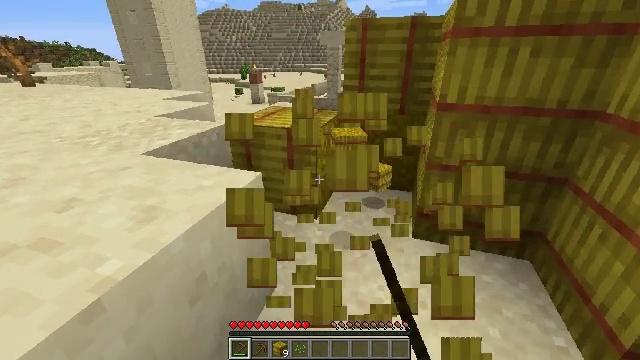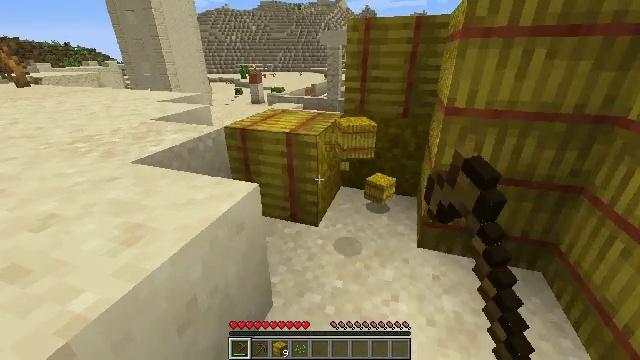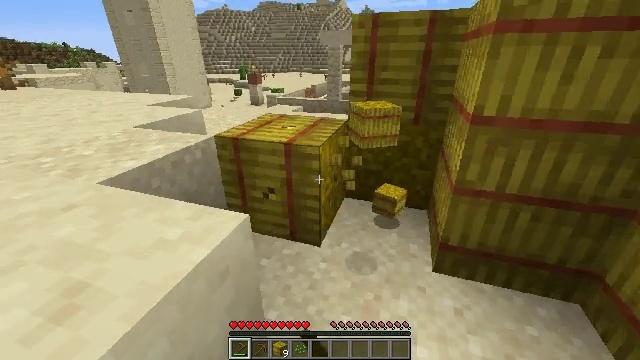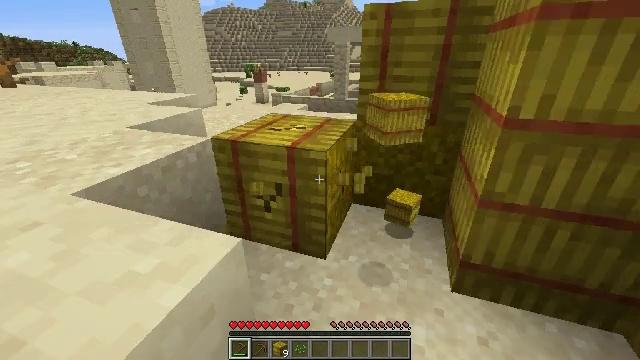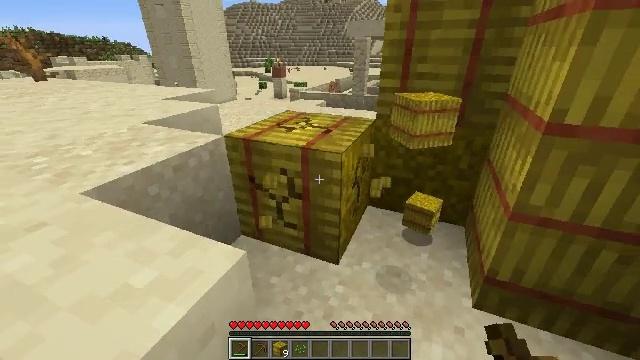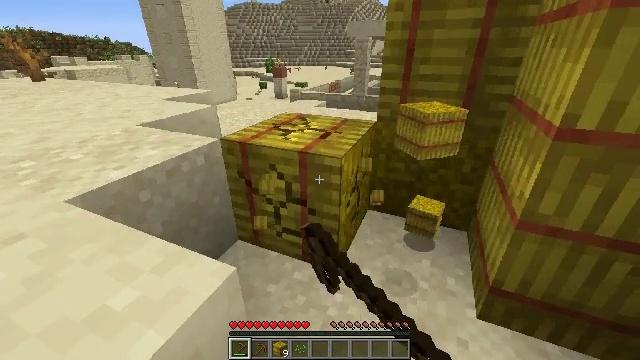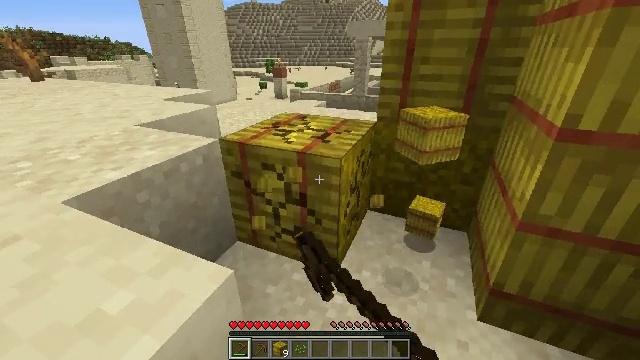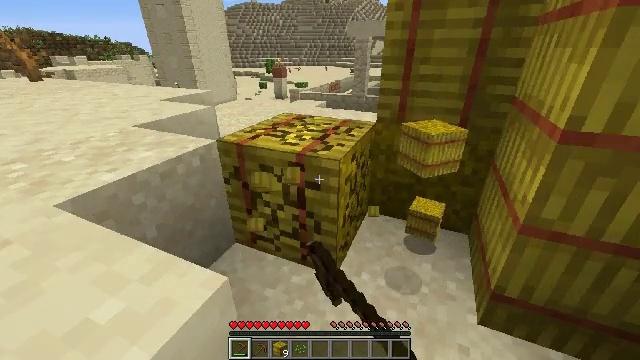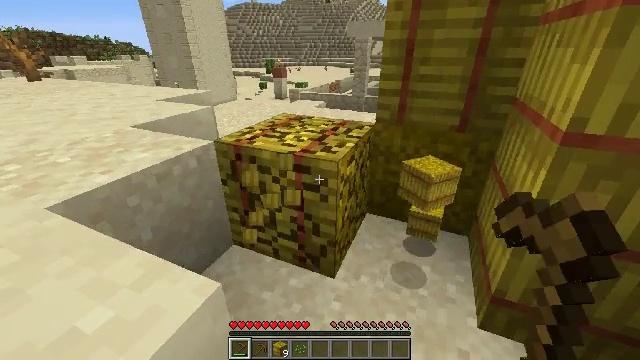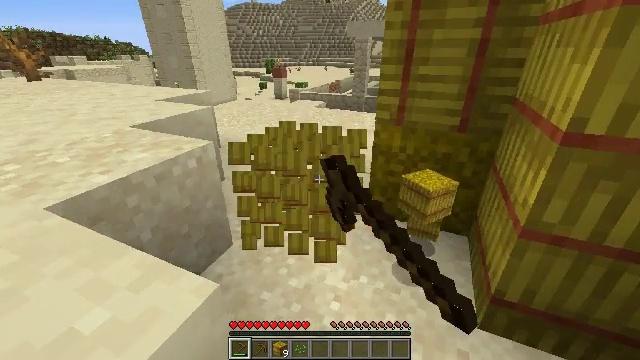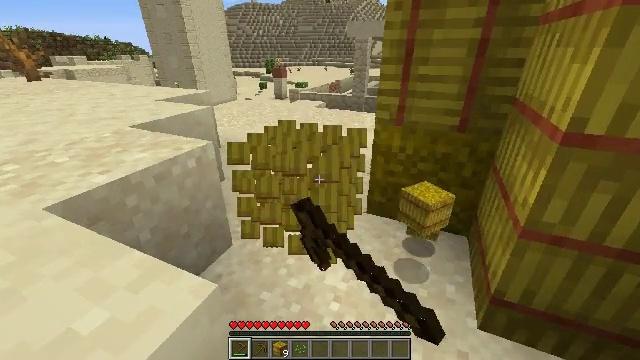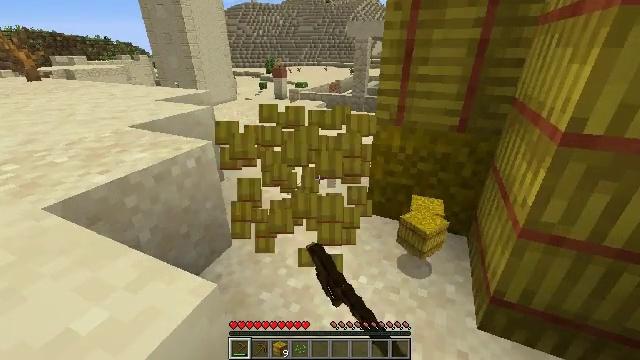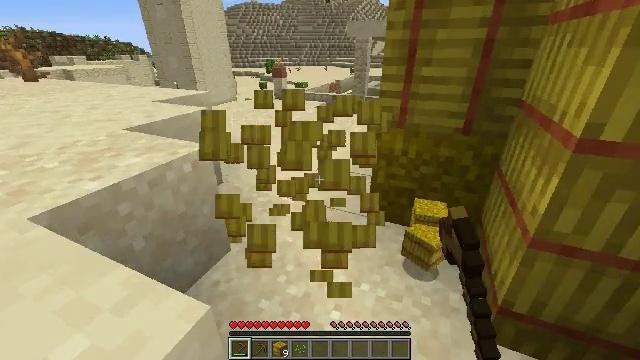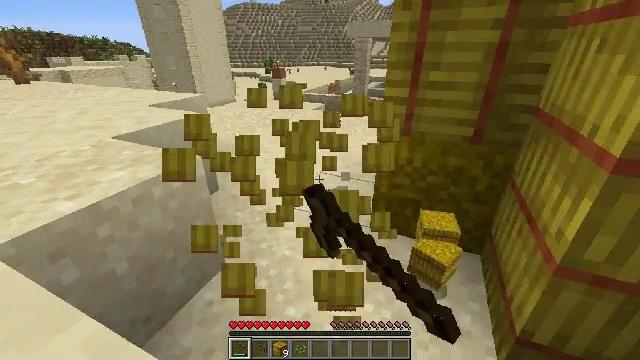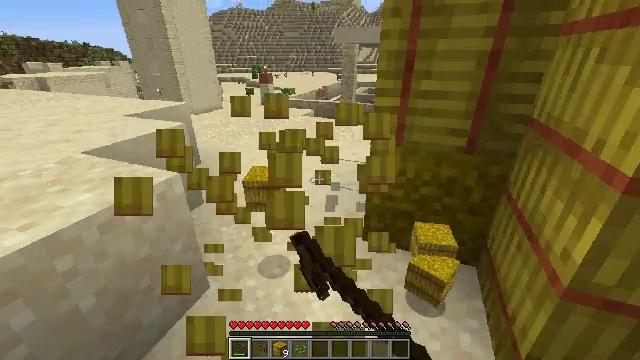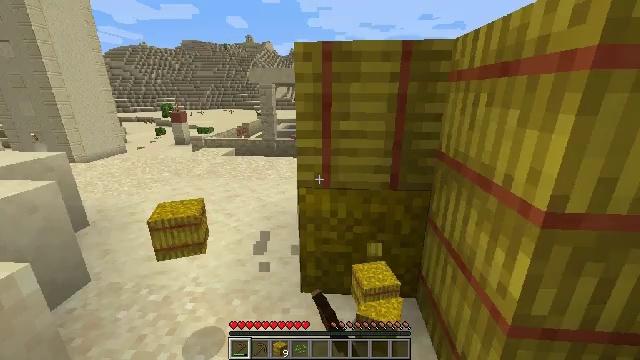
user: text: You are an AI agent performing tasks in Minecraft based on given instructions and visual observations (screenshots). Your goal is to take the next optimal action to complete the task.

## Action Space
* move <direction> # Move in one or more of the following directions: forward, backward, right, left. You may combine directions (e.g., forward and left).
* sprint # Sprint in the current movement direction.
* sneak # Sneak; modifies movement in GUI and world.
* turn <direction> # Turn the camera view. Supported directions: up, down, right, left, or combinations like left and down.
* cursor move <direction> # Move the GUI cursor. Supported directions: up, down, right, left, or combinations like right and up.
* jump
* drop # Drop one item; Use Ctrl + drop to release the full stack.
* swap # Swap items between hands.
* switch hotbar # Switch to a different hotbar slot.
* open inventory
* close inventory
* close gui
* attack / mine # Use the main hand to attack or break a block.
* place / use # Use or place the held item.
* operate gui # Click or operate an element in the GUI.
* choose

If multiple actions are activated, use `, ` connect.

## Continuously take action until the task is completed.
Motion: motion action
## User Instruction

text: Mine a hay block from the field.
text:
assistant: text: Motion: move forward, attack / mine
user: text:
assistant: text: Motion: move forward, attack / mine
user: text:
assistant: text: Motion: move forward, turn left, attack / mine
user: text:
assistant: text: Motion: turn left, attack / mine
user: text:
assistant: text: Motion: attack / mine
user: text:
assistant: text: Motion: attack / mine
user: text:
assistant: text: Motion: attack / mine
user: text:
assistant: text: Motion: attack / mine
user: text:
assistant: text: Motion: attack / mine
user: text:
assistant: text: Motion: attack / mine
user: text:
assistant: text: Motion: attack / mine
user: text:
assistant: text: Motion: move forward, attack / mine
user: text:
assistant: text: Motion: move forward, attack / mine
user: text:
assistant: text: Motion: move forward, turn right and up, attack / mine
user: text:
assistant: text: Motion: move forward, turn right and up, attack / mine
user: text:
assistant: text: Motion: move forward, turn right and up, attack / mine
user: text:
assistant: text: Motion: move forward, attack / mine
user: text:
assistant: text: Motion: attack / mine
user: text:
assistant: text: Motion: attack / mine
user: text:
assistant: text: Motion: attack / mine
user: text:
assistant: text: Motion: attack / mine
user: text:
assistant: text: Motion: attack / mine
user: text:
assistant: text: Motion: attack / mine
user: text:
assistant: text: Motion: attack / mine
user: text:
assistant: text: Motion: attack / mine
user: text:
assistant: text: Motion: turn down, attack / mine
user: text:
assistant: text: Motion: turn left and down, attack / mine
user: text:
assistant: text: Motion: turn down, attack / mine
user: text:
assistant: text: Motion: turn down, attack / mine
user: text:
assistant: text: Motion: turn down, attack / mine